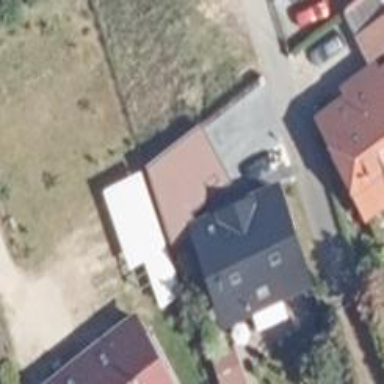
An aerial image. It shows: Detached building with gabled roof covered in red roof tiles.